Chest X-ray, PA view. Patient: 50 years old, sex F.
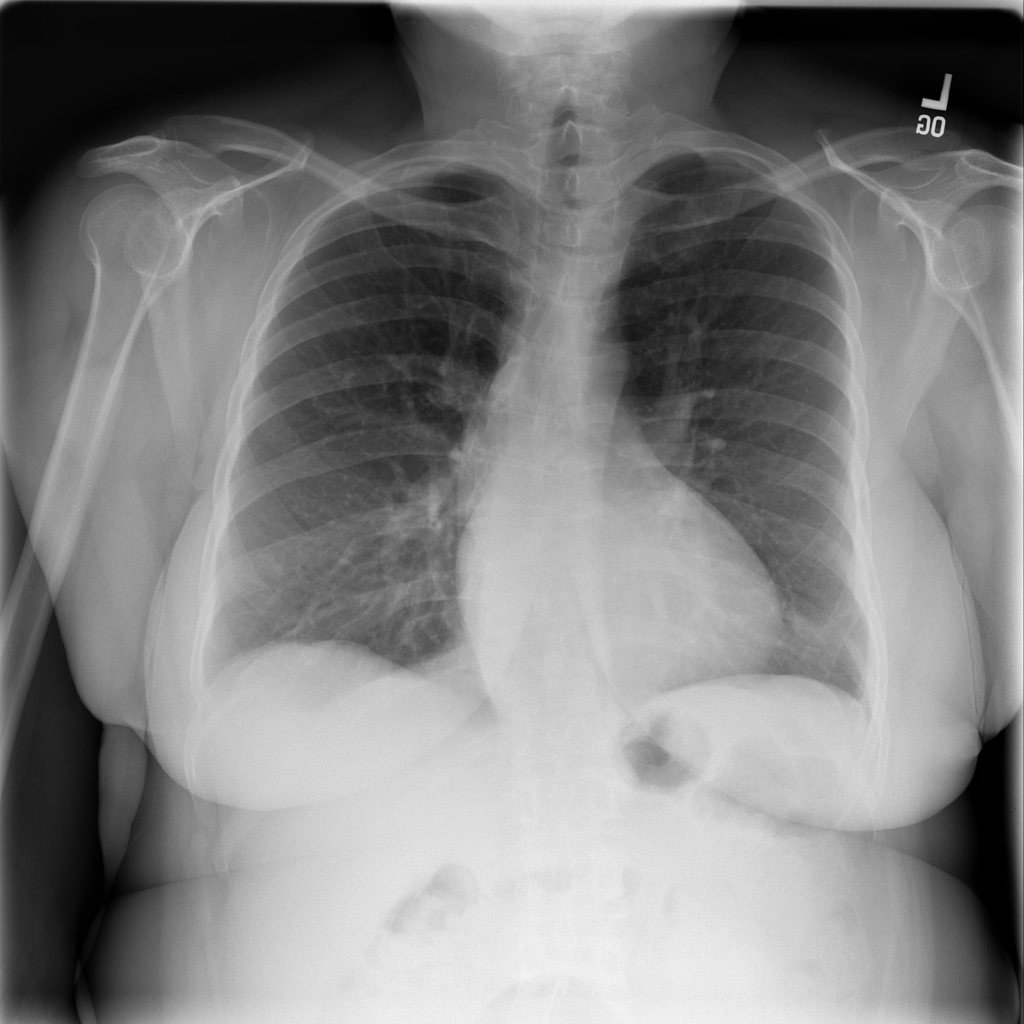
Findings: No Finding